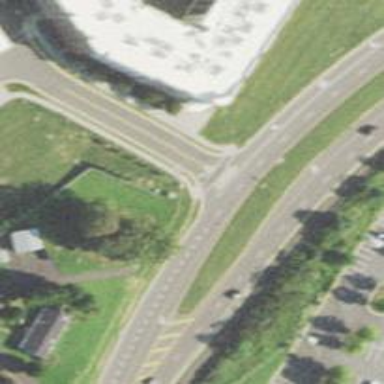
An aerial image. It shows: Secondary link road with asphalt surface.